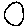
Label: circle